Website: macys
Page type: delivery-shipping
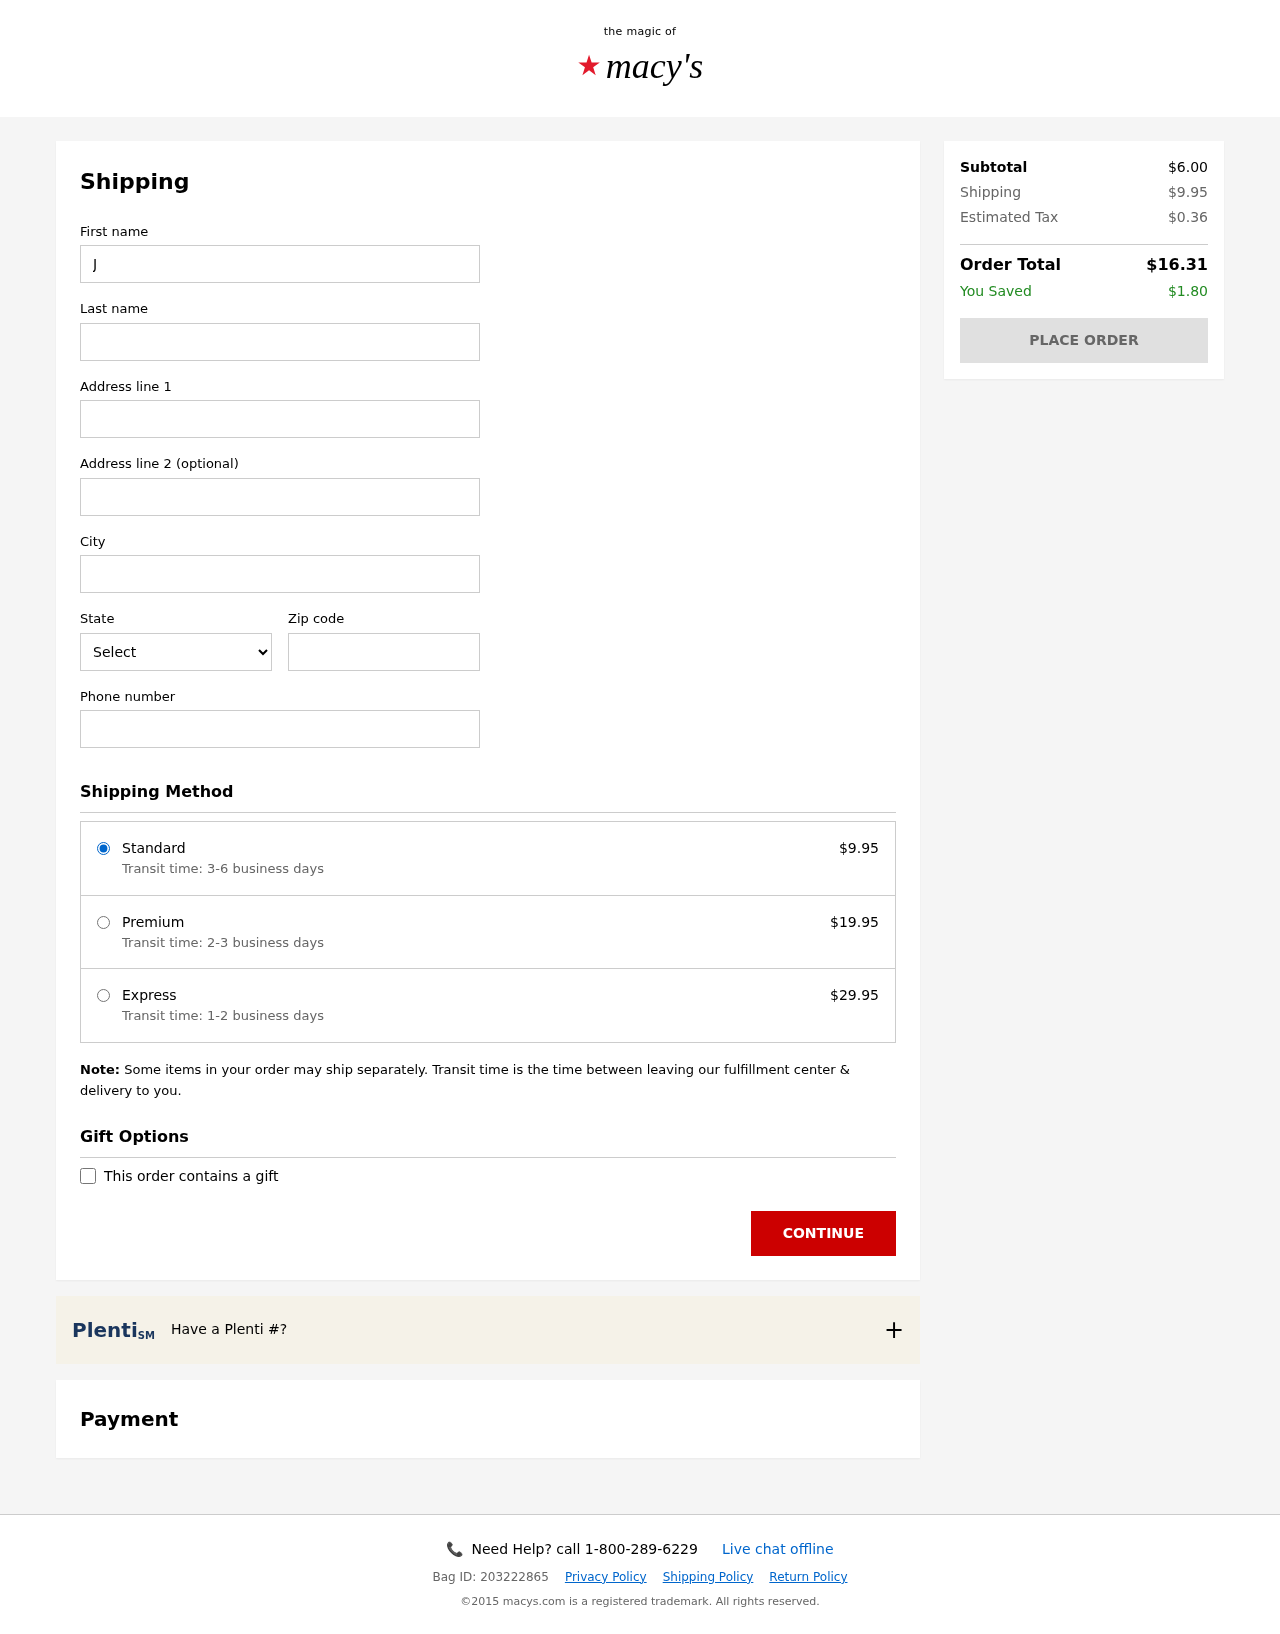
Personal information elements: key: PII_CITY
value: Lesterland
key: PII_FIRSTNAME
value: Julia
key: PII_LASTNAME
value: Hernandez
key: PII_PHONE
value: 7448130148
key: PII_POSTCODE
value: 79438
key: PII_STATE_ABBR
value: LA
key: PII_STREET
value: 0001 Gallagher Key
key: PII_STREET2
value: Suite 368
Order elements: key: ORDER_SHIPPING_COST
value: $9.95
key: ORDER_SHIPPING_PREMIUM
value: $19.95
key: ORDER_SHIPPING_EXPRESS
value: $29.95
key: ORDER_SUBTOTAL
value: $6.00
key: ORDER_TAX
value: $0.36
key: ORDER_TOTAL
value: $16.31
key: ORDER_SAVINGS
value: $1.80